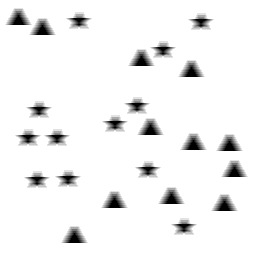
Squares: 0
Triangles: 12
Stars: 12
Total shapes: 24